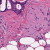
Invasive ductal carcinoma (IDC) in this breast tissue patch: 1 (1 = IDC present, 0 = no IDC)